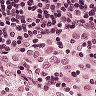
Metastatic tissue present: no